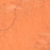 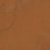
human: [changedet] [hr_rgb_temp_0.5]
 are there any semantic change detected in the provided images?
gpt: There is no change to mention.